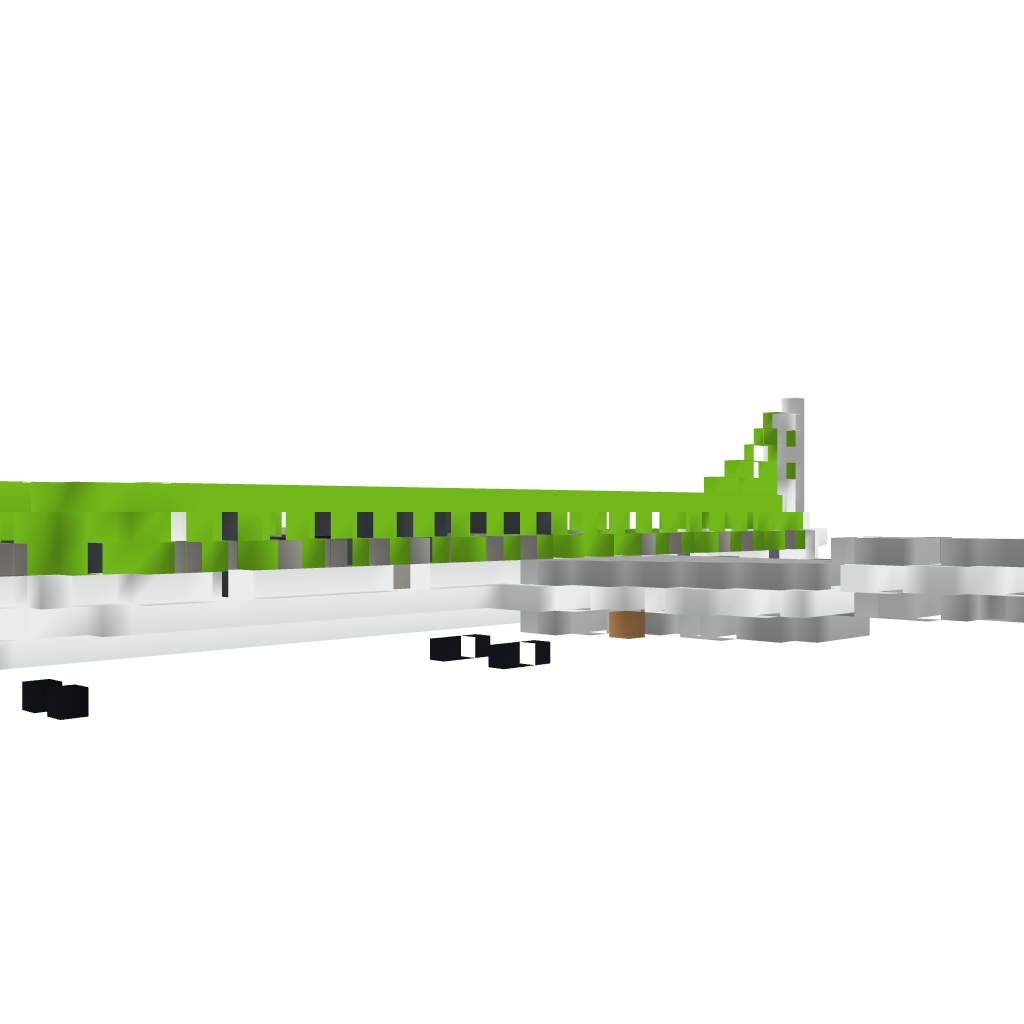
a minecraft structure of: Airplane (Airbus A310) 1.6.2